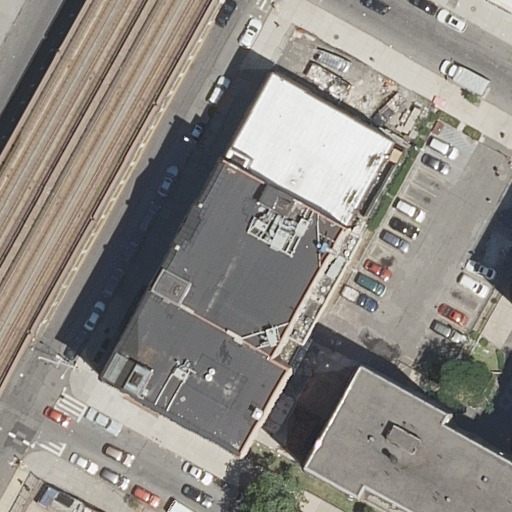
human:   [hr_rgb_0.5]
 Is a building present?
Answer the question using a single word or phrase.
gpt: yes

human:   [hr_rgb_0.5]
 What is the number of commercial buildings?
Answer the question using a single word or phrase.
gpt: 0

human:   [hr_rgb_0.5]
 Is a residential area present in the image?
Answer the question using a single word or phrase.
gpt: yes

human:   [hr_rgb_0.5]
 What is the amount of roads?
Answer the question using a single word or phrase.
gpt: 5

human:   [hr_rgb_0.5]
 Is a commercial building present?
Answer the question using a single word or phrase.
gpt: no

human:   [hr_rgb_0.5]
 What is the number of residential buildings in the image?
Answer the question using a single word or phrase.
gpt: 5

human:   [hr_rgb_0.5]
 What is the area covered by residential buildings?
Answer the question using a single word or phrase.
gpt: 2642m2

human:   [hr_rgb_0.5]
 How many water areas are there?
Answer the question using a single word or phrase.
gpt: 0

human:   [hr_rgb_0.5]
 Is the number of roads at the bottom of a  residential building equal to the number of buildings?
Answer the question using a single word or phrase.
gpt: no

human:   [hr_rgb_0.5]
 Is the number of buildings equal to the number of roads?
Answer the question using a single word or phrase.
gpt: yes

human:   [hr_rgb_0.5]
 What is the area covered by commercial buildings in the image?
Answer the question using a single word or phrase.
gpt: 0m2

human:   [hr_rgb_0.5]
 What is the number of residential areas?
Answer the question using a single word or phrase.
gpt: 1

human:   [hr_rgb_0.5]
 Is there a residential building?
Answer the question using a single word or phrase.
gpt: yes

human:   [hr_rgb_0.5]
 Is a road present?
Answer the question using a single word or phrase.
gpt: yes

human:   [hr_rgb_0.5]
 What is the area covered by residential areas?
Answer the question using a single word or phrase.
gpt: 16m2

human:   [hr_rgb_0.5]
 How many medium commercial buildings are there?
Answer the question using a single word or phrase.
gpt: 0

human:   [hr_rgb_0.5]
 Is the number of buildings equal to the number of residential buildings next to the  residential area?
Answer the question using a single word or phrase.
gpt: yes

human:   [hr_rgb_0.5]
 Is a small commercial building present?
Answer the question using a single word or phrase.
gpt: no

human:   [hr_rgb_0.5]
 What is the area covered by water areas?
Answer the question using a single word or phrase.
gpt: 0m2

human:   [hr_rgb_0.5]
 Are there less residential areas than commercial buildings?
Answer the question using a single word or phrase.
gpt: no

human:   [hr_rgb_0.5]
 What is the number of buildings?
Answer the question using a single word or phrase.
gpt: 5

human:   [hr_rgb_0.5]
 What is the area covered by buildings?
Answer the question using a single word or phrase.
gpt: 2642m2

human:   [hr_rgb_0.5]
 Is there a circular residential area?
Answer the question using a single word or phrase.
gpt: no

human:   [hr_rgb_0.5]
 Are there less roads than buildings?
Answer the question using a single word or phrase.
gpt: no

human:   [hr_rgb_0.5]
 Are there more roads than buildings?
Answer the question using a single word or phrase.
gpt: no

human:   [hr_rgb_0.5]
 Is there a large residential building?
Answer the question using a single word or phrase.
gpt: yes

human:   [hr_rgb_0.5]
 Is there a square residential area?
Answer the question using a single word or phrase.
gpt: no

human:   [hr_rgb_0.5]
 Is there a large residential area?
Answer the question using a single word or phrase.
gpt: no

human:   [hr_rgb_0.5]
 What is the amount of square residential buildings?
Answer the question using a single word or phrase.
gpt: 0

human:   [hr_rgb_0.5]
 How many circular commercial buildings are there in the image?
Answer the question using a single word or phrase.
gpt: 0

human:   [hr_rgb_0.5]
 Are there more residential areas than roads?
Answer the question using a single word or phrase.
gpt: no

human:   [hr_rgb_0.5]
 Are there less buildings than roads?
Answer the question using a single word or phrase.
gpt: no

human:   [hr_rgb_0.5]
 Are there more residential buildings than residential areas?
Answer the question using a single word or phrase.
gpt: yes

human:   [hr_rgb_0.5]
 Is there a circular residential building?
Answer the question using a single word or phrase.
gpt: no

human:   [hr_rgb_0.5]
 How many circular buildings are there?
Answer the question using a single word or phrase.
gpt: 0

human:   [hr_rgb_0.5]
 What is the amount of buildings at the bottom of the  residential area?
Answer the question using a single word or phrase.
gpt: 1

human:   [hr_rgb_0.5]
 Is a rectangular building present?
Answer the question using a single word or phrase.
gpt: yes

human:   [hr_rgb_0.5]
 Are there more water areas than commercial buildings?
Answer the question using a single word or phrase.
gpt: no

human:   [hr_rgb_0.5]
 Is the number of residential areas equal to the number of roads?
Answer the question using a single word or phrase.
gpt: no

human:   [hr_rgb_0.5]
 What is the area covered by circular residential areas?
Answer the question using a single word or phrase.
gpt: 0m2

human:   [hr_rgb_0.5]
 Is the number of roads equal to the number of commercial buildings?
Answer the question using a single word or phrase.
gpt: no

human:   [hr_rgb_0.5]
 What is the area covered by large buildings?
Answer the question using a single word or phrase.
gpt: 2165m2

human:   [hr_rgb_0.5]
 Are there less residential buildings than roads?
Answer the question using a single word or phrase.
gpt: no

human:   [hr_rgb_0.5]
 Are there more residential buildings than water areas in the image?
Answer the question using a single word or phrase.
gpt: yes

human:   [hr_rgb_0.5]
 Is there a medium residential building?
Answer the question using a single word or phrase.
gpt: yes

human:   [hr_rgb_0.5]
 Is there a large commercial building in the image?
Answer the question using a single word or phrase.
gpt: no

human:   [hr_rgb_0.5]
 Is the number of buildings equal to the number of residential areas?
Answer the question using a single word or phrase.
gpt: no

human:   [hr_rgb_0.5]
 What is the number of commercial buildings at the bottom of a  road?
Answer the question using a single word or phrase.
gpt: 0

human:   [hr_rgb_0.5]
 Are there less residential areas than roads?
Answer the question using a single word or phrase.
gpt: yes

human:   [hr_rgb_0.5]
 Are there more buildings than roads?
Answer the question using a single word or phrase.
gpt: no

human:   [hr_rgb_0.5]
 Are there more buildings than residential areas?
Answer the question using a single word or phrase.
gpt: yes

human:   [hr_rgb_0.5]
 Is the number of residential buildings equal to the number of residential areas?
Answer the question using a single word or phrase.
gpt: no

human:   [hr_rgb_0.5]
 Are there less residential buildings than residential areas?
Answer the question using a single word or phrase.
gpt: no

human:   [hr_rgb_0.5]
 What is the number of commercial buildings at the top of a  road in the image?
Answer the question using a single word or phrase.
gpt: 0

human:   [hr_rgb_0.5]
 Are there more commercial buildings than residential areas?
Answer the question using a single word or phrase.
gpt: no

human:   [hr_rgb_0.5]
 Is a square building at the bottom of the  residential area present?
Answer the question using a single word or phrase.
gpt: no

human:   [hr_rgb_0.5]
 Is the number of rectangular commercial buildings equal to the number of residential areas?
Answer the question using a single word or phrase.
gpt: no

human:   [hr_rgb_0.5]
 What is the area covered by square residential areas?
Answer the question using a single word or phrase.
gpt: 0m2

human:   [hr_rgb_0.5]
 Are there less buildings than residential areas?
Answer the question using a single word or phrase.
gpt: no

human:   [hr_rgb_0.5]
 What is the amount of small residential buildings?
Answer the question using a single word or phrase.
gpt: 1

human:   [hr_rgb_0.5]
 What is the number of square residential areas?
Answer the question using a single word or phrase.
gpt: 0

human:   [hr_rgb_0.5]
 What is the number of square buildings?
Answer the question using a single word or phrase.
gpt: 0

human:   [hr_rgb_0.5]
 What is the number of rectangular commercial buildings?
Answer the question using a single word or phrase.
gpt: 0

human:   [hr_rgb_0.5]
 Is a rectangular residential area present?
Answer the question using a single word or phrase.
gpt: yes